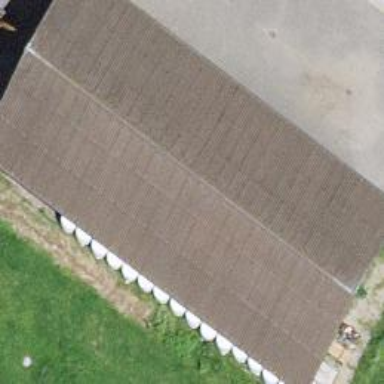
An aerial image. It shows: Shed.